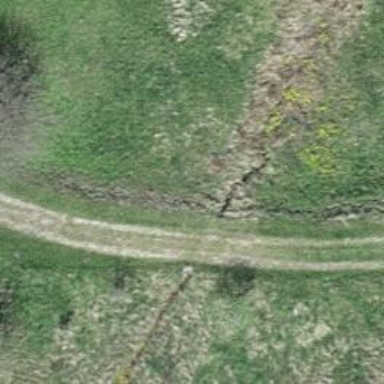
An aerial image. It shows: Culvert tunnel.